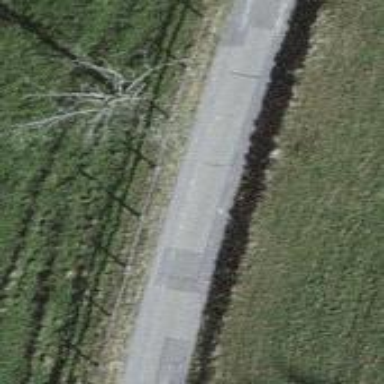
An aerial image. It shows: Unclassified road.